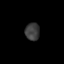
Tissue: lung
Cell type: Endothelial cells
Senescence score: 0.565
Nuclear area (px): 250
Mean DAPI intensity: 60.4